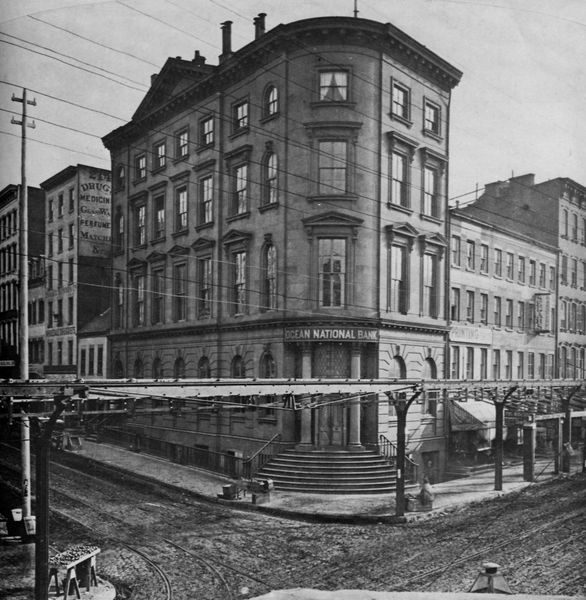
Titel: Erste Hochbahn
Künstler: Amerikanischer Photograph
Schlagwörter: dunkel, himmel, weiß, wolken, stadt, fenster, glas, grau, hell, paris, pfeiler, schwarz, strasse, säulen, tisch, tür, dach, gebäude, haus, architektur, sockel, häuser, spiegelung, england, kamin, kamine, rund, ecke, ansicht, fassade, fassaden, geschäft, man, pflaster, wohnhäuser, leer, dächer, giebel, bank, masten, strom, seile, treppe, treppen, stufen, menschenleer, tor, foto, fotografie, grossstadt, photographie, straßen, eingang, eckhaus, archtektur, bürgersteig, gehsteig, kabel, kreuzung, schwarzweiss, gehweg, kopfsteinpflaster, pflasterstein, stand, jalousie, photo, portal, sims, mezzanin, bahn, eisenbahn, starssenbahn, etagen, geschosse, geleise, gleise, schienen, usa, london, stockwerke, träger, aufnahme, strassenecke, mietshaus, markise, tympanon, häuserzeile, ädikula, straßenbahn, tram, drähte, leitungen, stromleitungen, strommasten, gebaude, bossen, rundtreppe, fester, gesteig, hochspannung, zone, gehwege, eckansicht, leitung, sxhwarz, ocean, elitung, gsims, telegraphenmaste, national, 20. jahrhundert, 1900, hwarzweiß, bank#, ocean national bank, lsitung, stromnetz, fenster+, ntational bank, hochbrücke, burgerstein